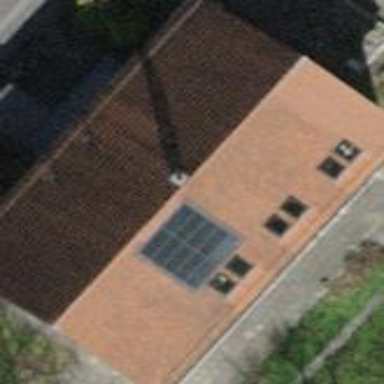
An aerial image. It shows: Apartment building with tile roof.